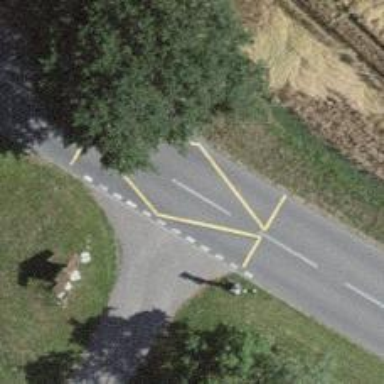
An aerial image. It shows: Tertiary road.